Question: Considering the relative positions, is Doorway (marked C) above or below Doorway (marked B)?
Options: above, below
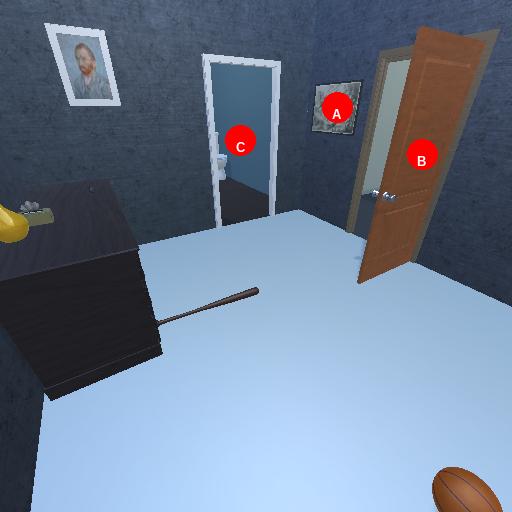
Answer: above